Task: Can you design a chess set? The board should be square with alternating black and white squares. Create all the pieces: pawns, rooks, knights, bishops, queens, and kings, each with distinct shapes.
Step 4942:
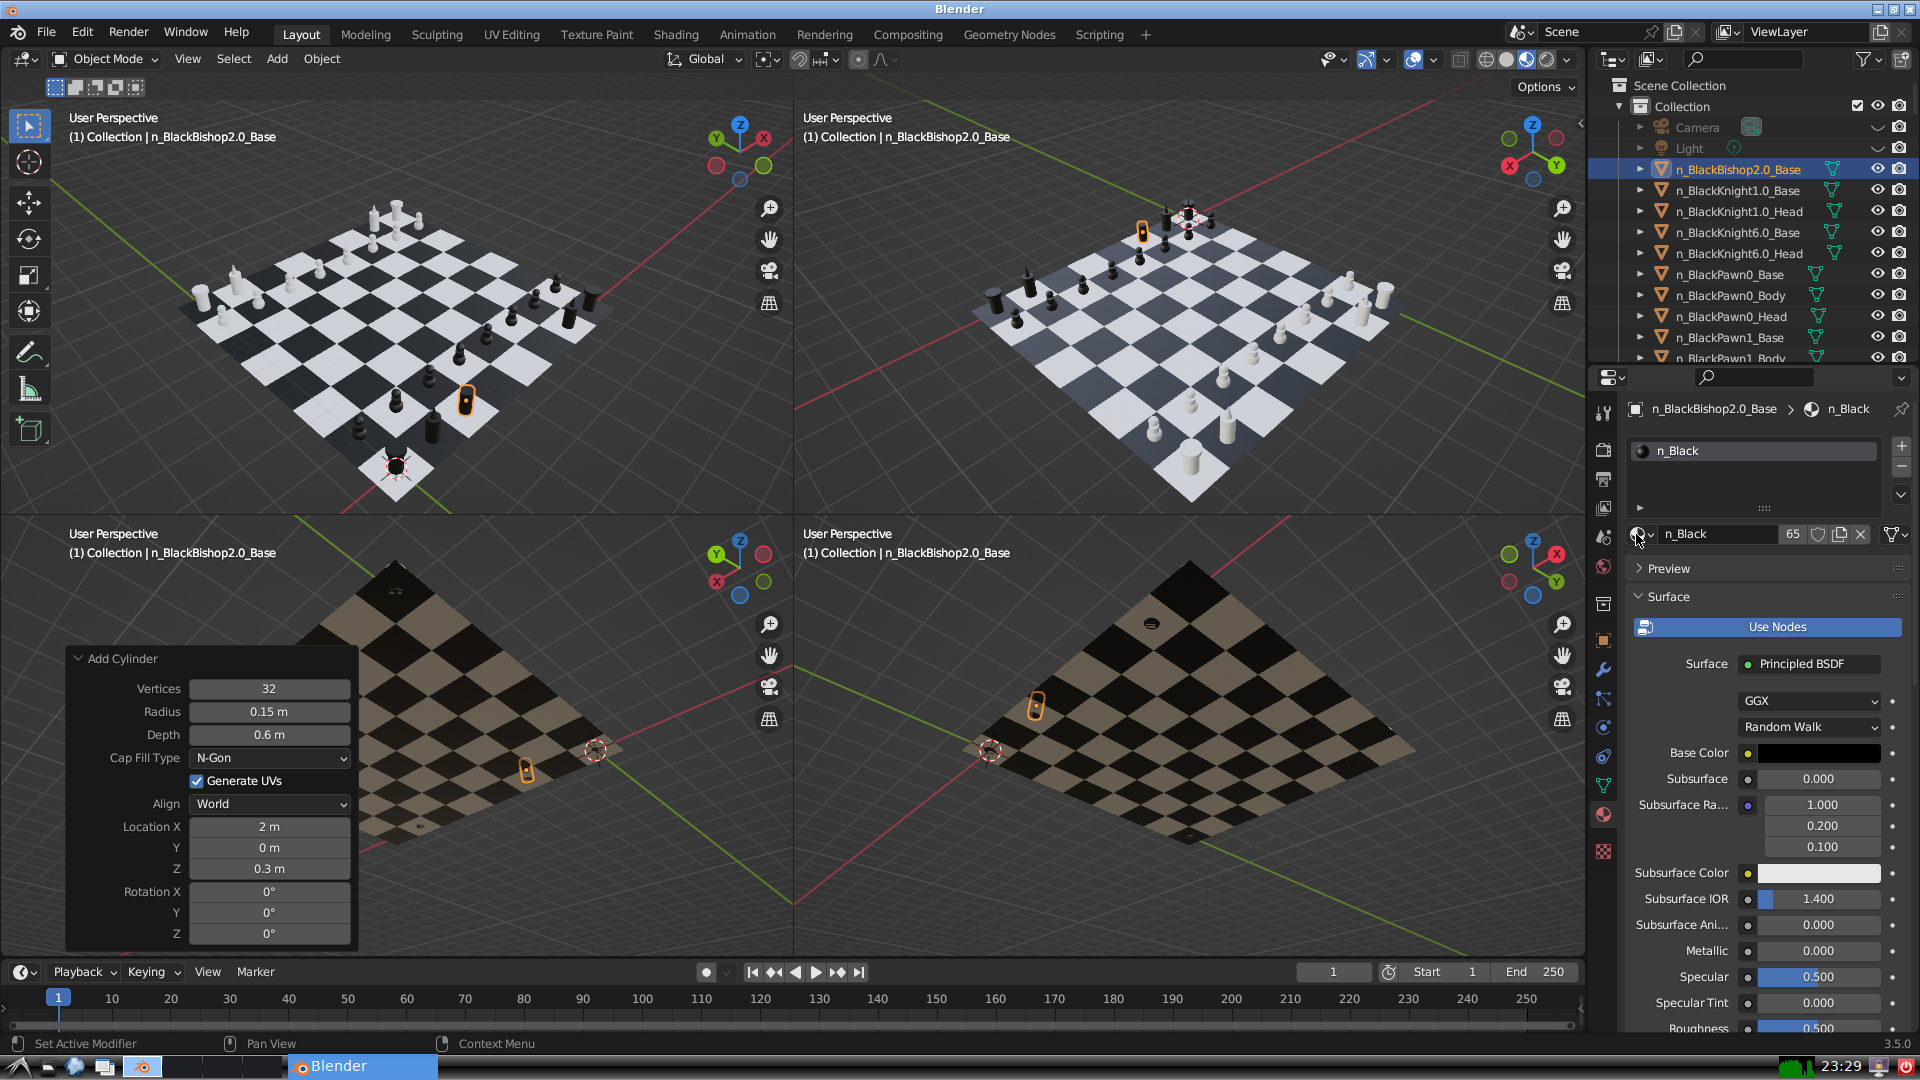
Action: {"mouse_move": [278, 58]}